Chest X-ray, AP view. Patient: 56 years old, sex M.
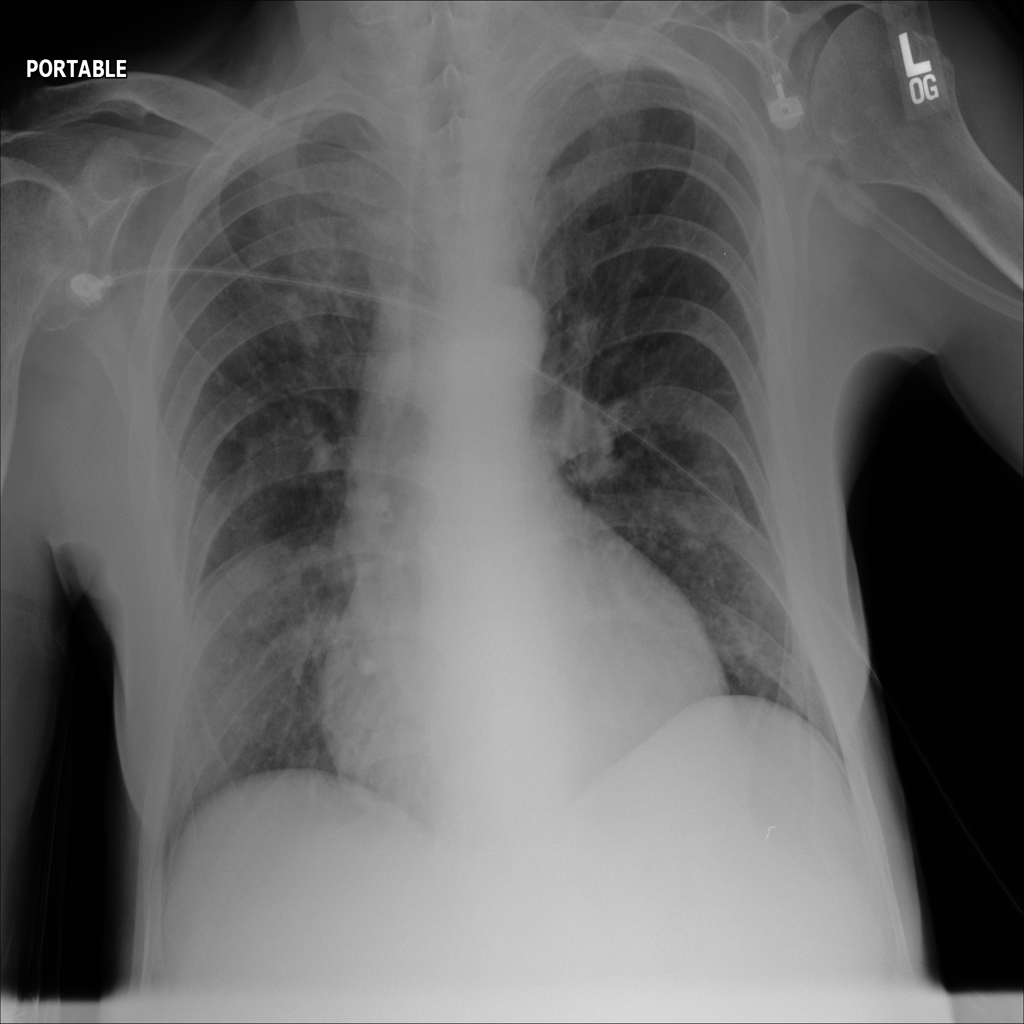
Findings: No Finding